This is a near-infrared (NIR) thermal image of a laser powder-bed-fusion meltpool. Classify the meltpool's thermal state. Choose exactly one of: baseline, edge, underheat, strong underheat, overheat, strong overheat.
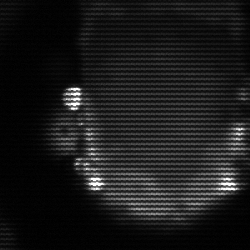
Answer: baseline